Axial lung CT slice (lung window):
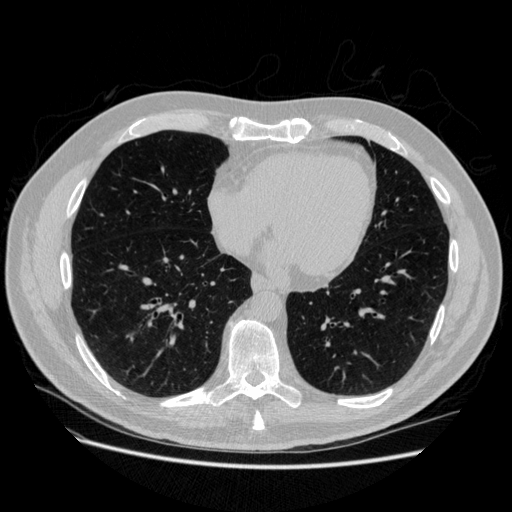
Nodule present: no